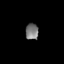
Tissue: lung
Cell type: Myeloid cells
Senescence score: 0.6547
Nuclear area (px): 205
Mean DAPI intensity: 119.254